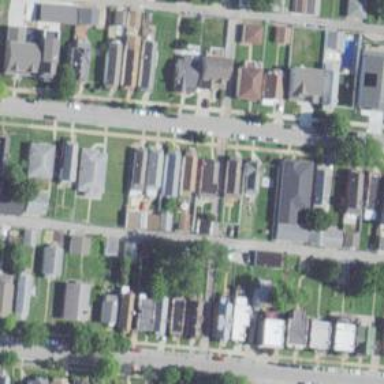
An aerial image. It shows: Alley classified as service road.